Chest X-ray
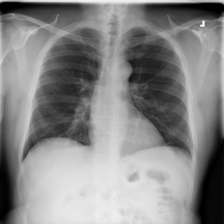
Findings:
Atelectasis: negative
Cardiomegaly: negative
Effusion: negative
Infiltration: negative
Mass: negative
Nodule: negative
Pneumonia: negative
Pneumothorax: negative
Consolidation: negative
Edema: negative
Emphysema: negative
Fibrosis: negative
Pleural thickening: negative
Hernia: negative